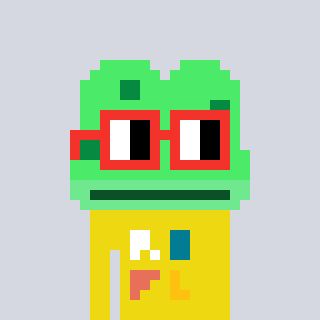
a pixel art character with square red glasses, a frog-shaped head and a yellow-colored body on a cool background